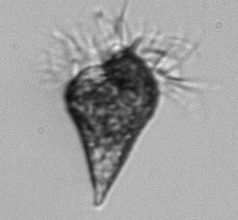
Label: Strombidium_wulffi